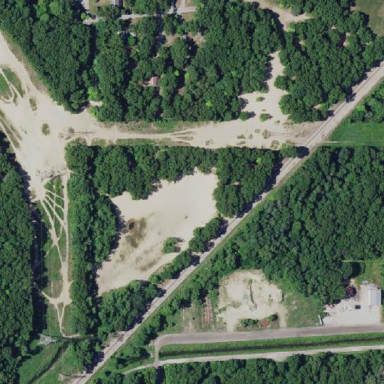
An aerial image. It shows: Natural area covered with sand.